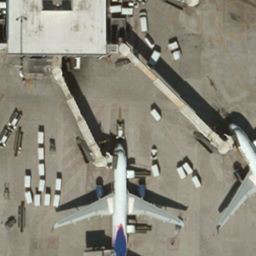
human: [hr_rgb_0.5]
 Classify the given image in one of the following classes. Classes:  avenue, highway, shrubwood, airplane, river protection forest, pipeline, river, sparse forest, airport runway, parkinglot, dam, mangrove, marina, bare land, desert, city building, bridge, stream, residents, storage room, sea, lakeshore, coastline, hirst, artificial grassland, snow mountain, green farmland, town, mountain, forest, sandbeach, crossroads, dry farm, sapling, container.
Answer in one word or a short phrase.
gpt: airplane